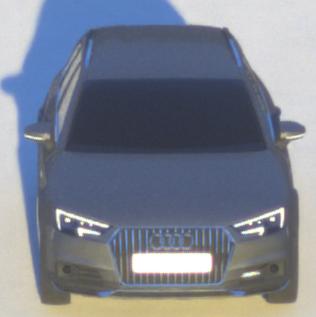
Make: Audi
Model: A4 Allroad 45 TFSI
Detailed model: A4 (B9) allroad
Model produced from: 2019/02
Model produced until: 2019/05
Doors: 5
Color: gray
Road condition: dry road
Daytime: sunrise or sunset
Contrast: medium contrast